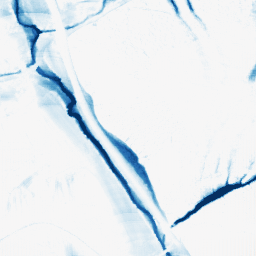
Category: morphological
Decomposition family: morphological_ellipse
Decomposition parameters: operation: closing
width: 10
height: 50
Upsampling method: fft_zeropad
Upsampling parameters: scale: 4
Upsampling scale: 4